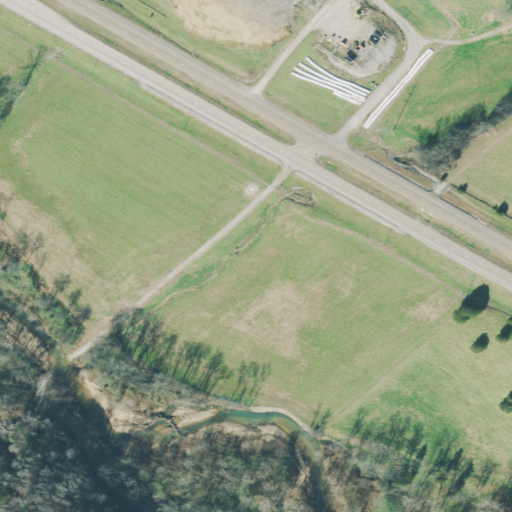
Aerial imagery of valley in Tennessee named Henry Hollow containing pasture, medium intensity development, low intensity development, deciduous forest, open development, barren land, high intensity development, and shrub